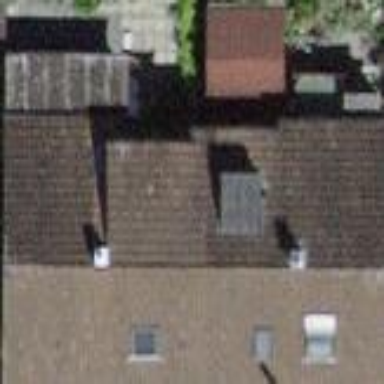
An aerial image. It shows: Semidetached house with gabled roof.